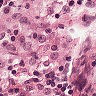
Metastatic tissue present: no